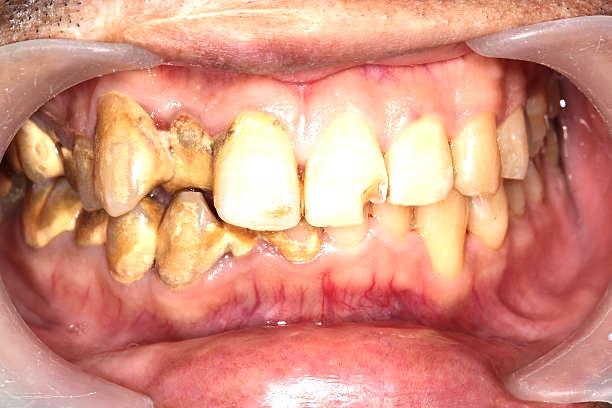
Condition: Gingivitis